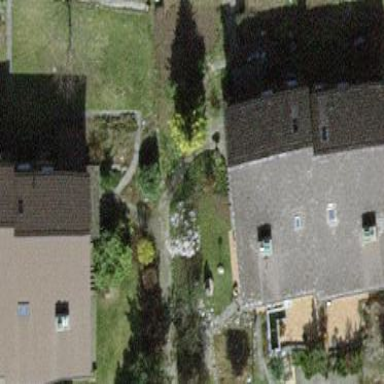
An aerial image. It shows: Semi-detached house.